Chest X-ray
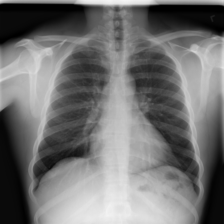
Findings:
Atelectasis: negative
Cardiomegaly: negative
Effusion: positive
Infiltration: negative
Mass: negative
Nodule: negative
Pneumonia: negative
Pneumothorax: negative
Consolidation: negative
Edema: negative
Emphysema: negative
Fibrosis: negative
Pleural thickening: negative
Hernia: negative